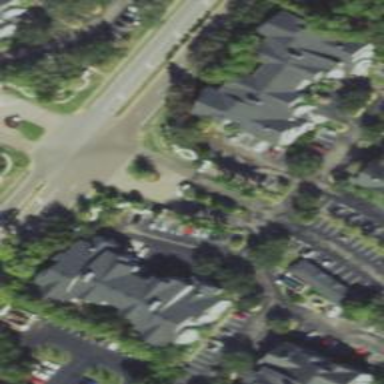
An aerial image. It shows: Living street.